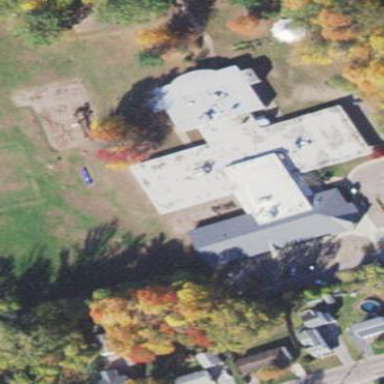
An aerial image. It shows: Elementary school.